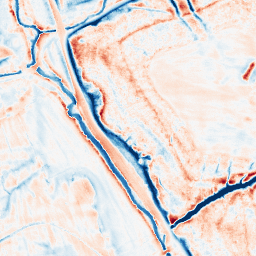
Category: edge_preserving
Decomposition family: anisotropic_diffusion
Decomposition parameters: iterations: 50
kappa: 10
gamma: 0.2
Upsampling method: lanczos
Upsampling parameters: scale: 4
Upsampling scale: 4